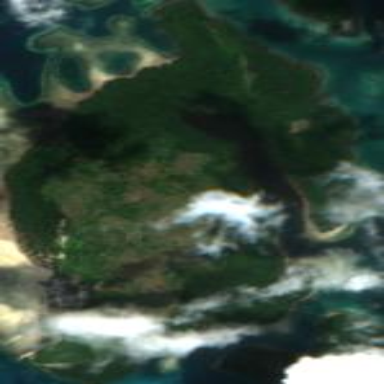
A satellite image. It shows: Island with natural coastline.